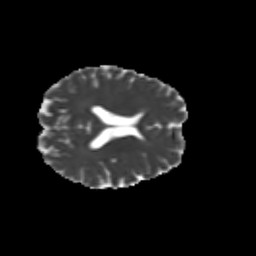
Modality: MD
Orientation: axial
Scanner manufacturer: siemens
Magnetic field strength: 3 T
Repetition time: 9.2 s
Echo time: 0.084 s